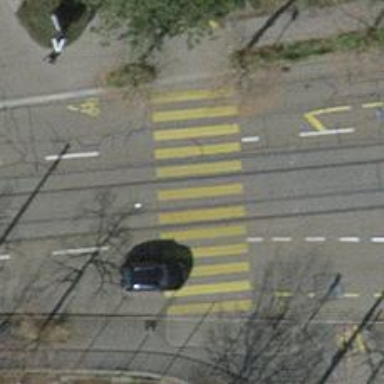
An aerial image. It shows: Uncontrolled zebra crossing with notable zebra markings.